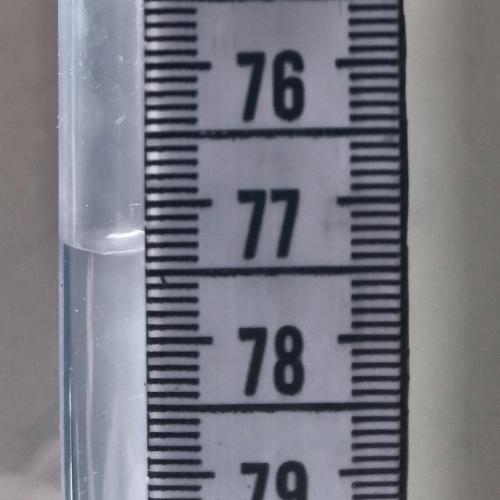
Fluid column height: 77.3 cm